Field crop: tomato
Growth stage: 1
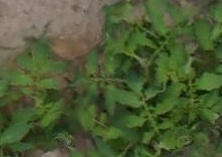
Species: tomato